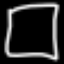
Label: square